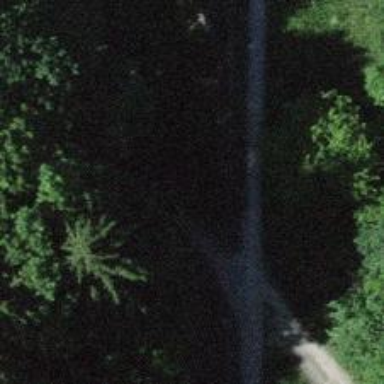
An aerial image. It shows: Path on the ground.